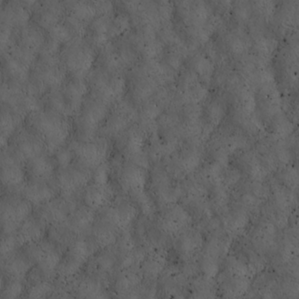
Label: non_frost